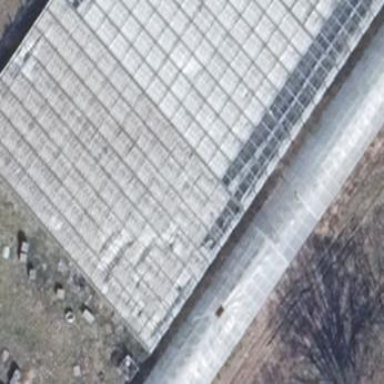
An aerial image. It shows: Greenhouse used for horticulture.